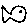
Label: fish